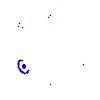
Particle: proton